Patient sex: M
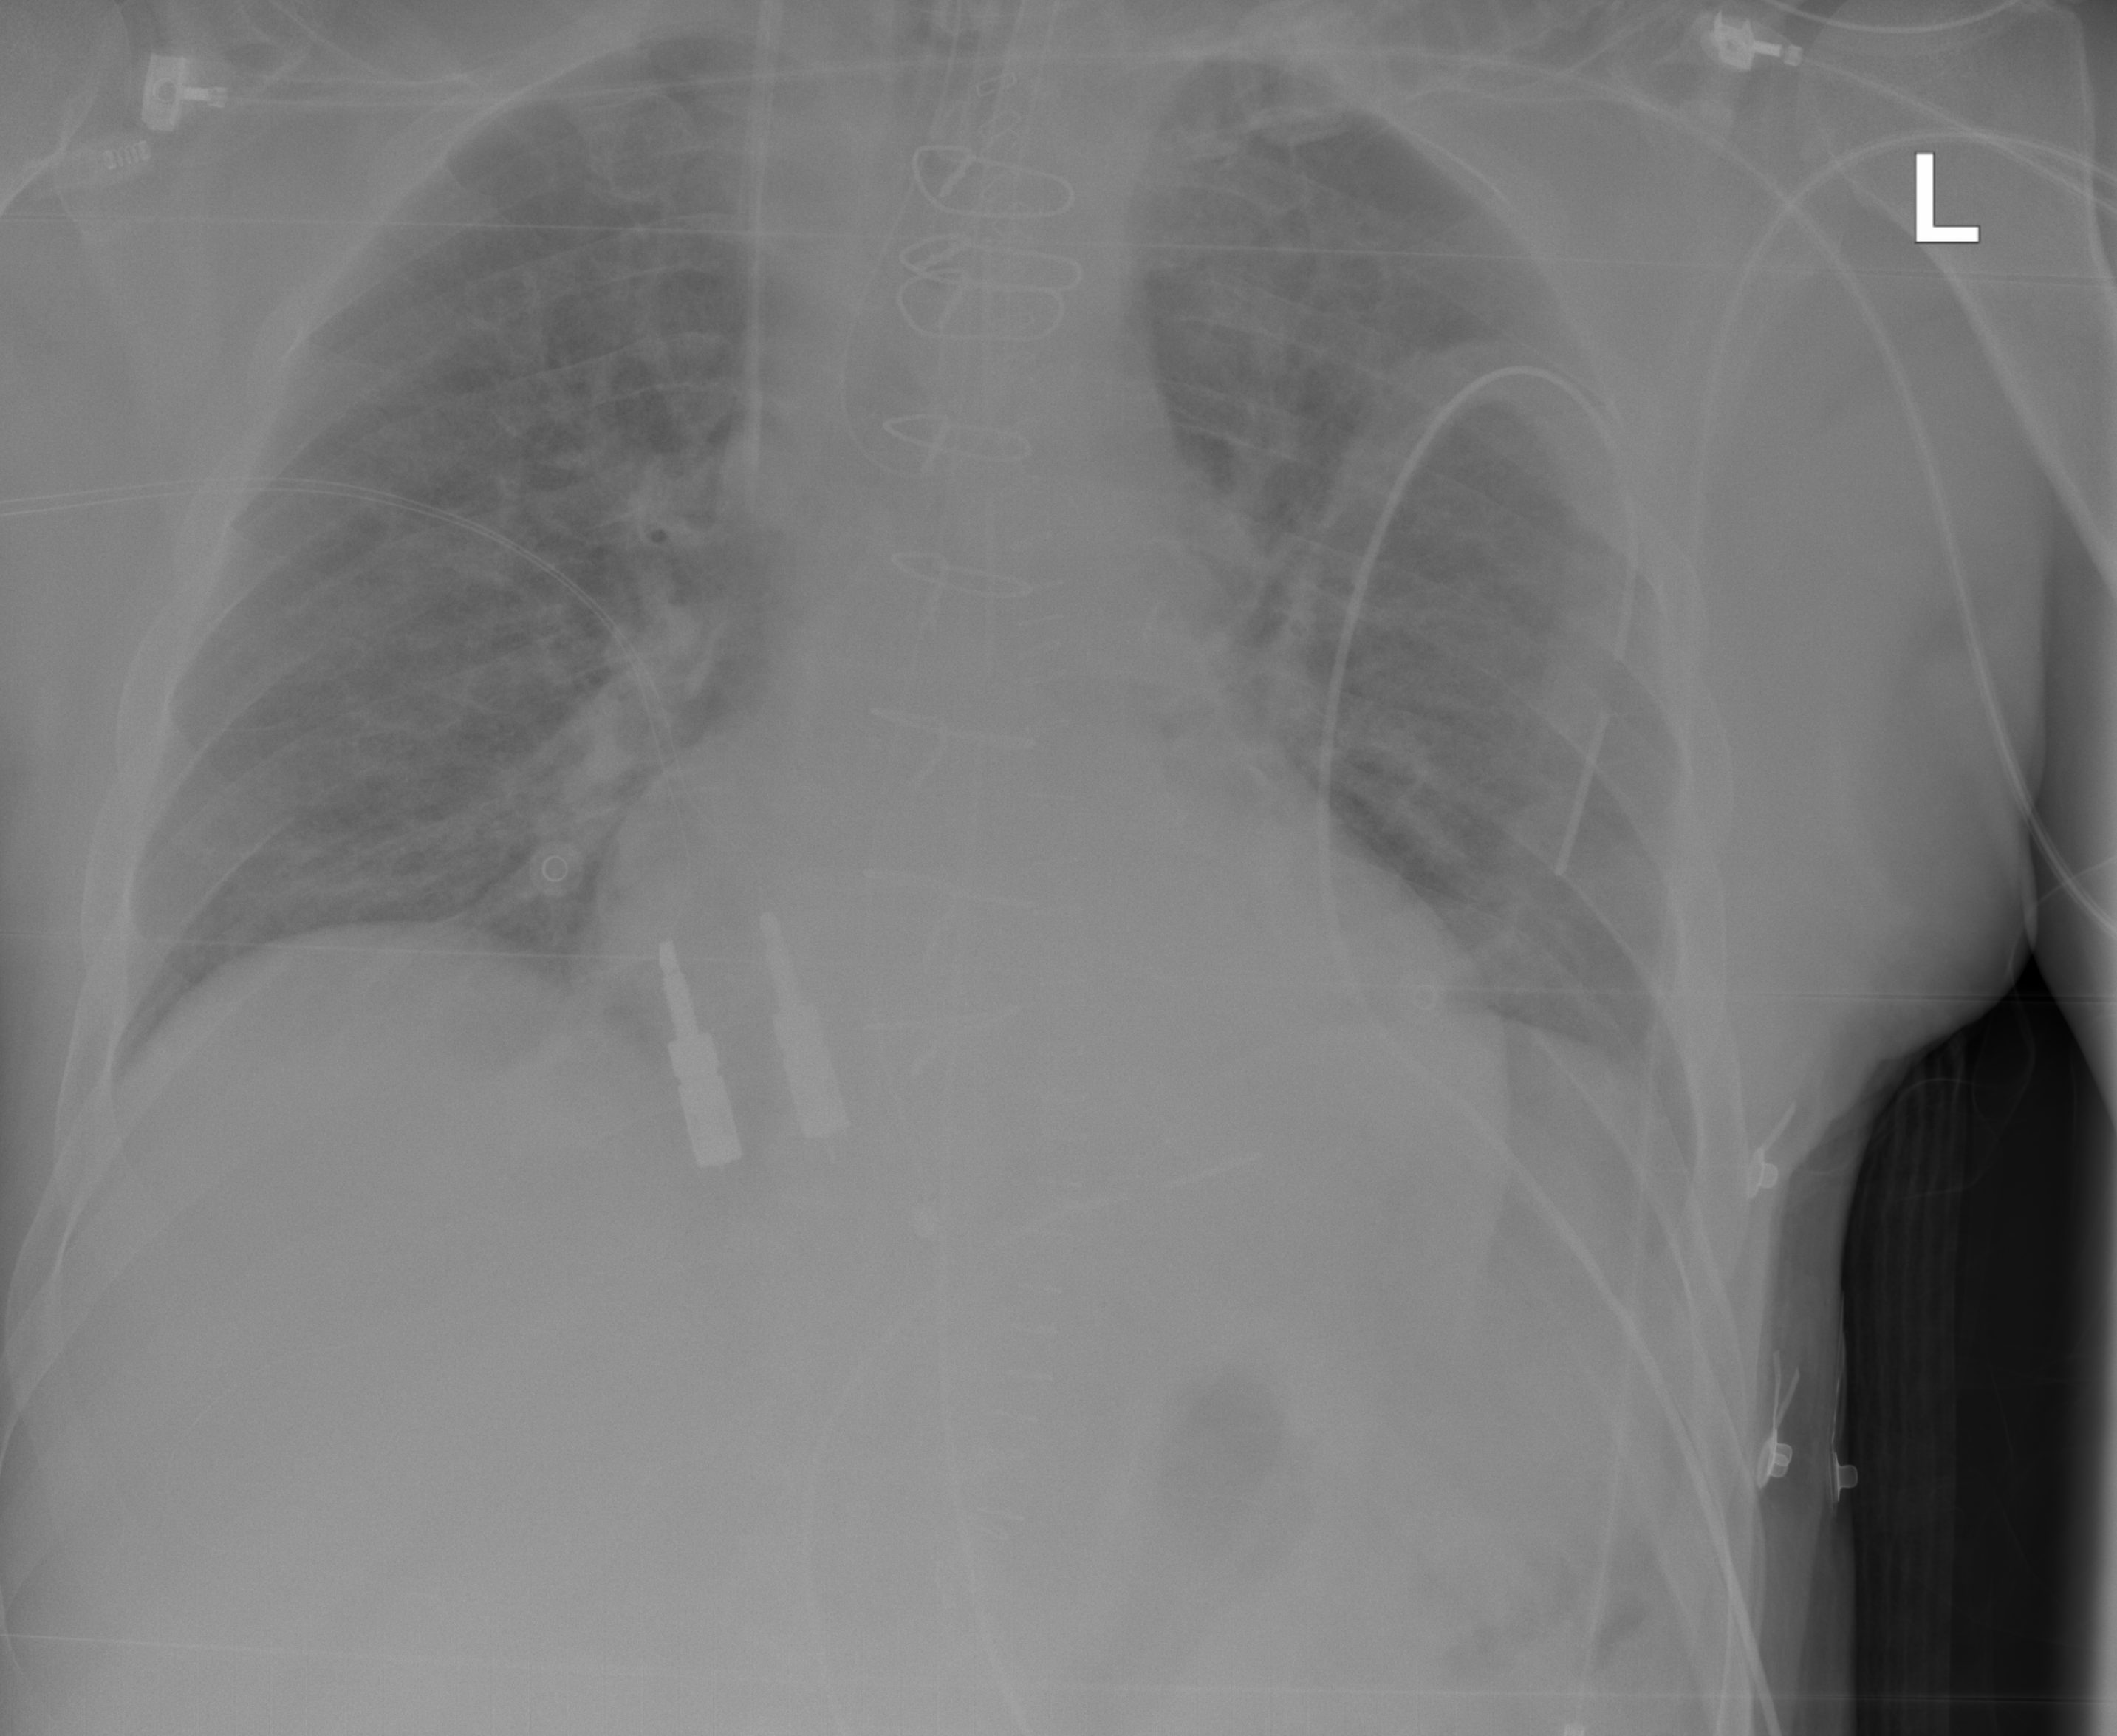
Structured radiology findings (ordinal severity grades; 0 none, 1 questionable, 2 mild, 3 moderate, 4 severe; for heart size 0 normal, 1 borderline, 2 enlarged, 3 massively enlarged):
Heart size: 2
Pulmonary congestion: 1
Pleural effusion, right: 0
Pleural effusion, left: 0
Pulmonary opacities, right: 0
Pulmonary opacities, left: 0
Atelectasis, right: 0
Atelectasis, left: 0